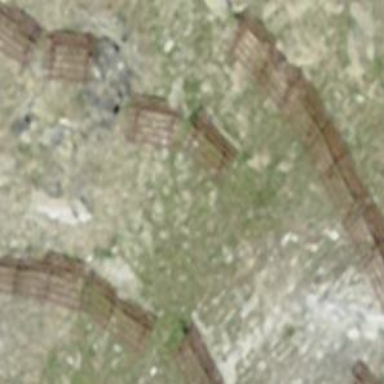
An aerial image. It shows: Snow fence.